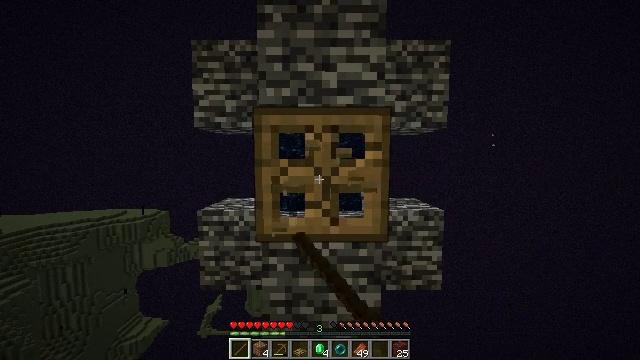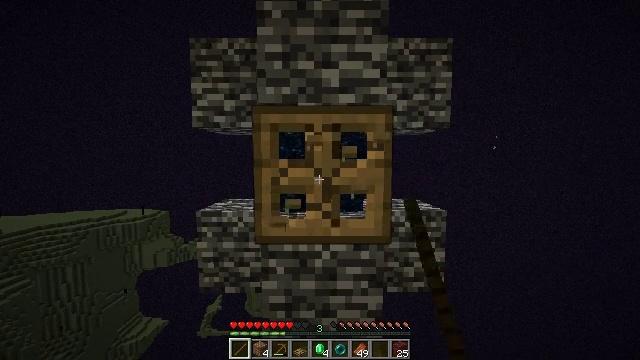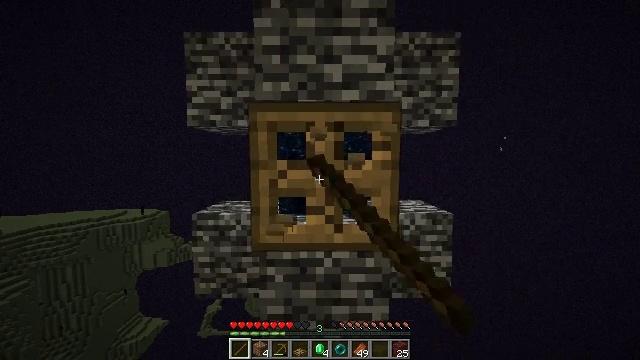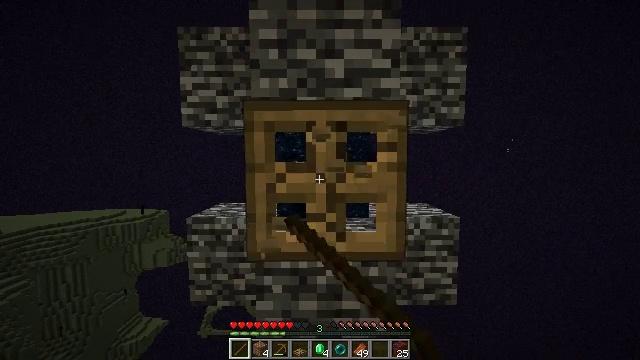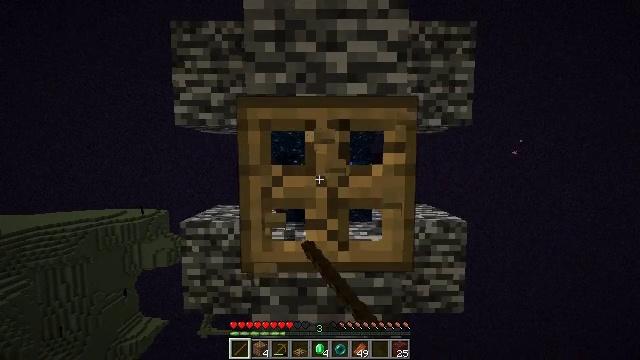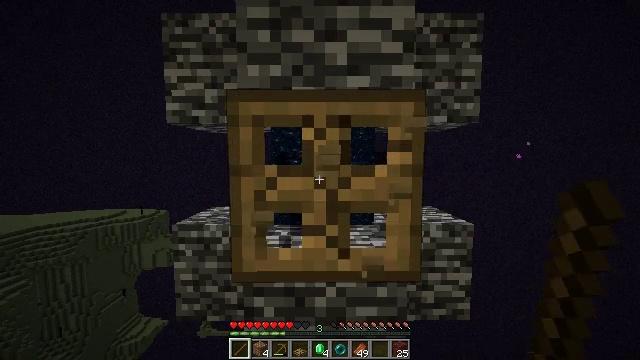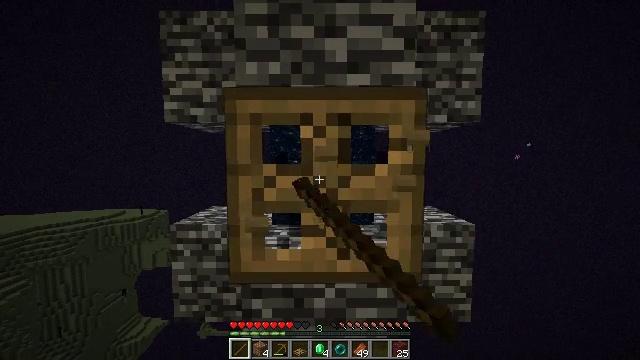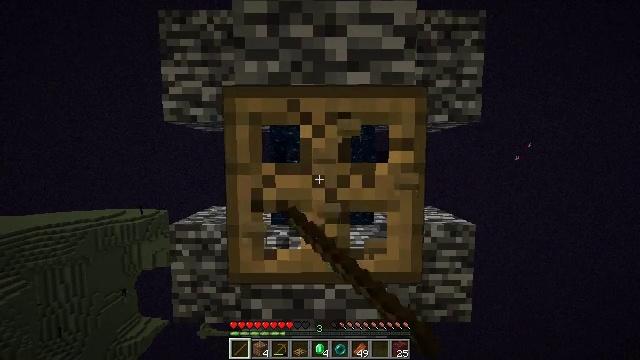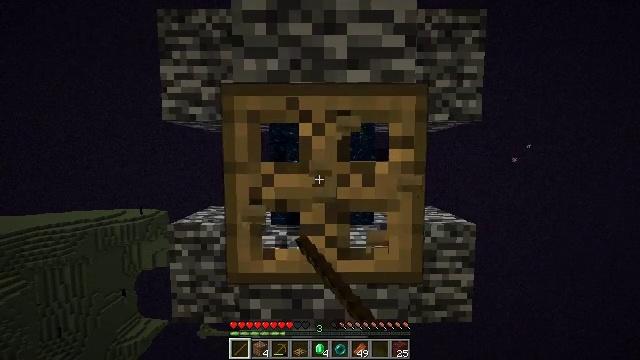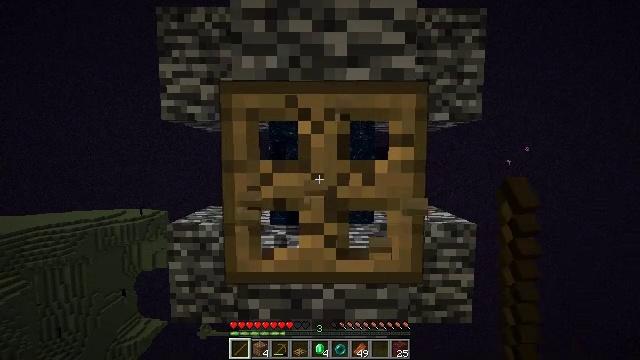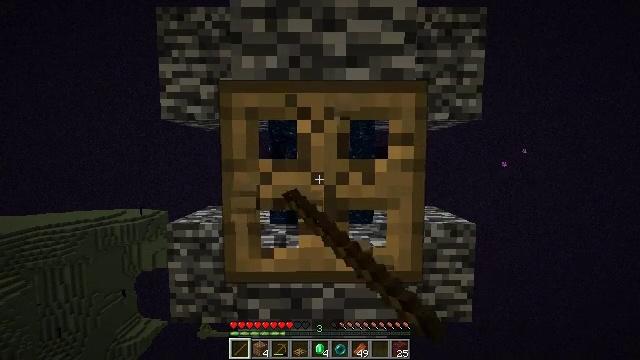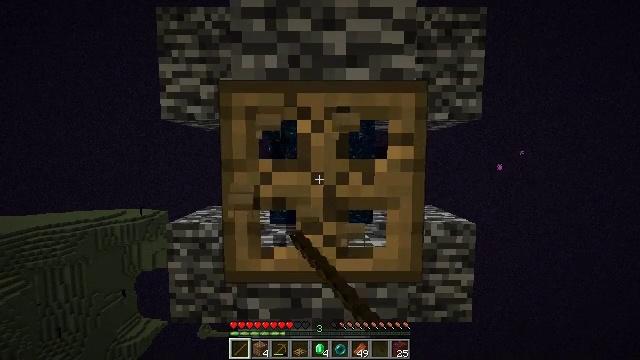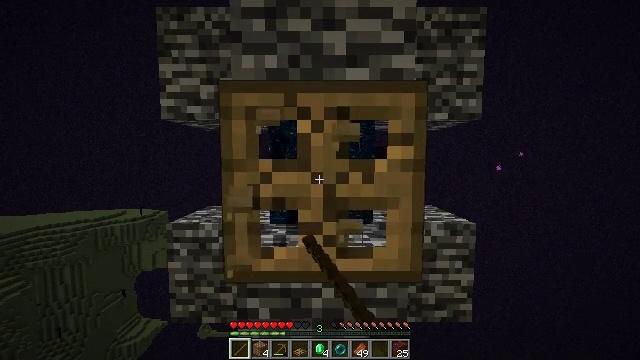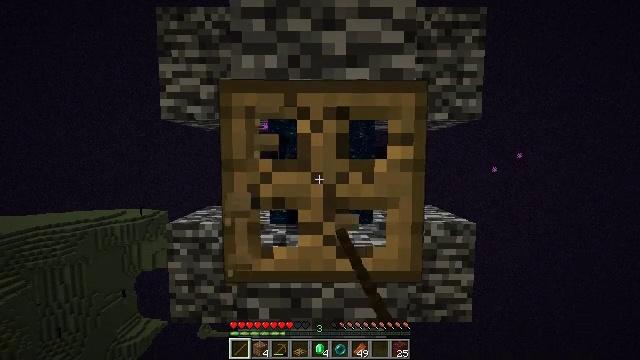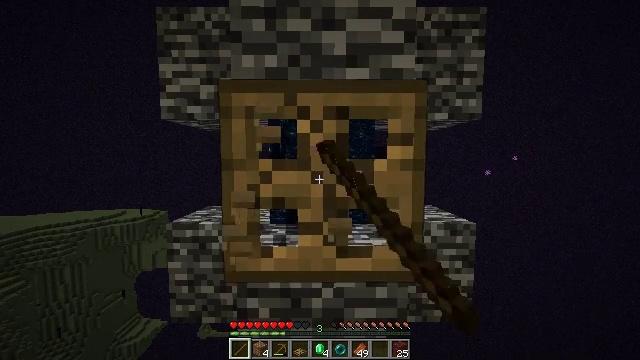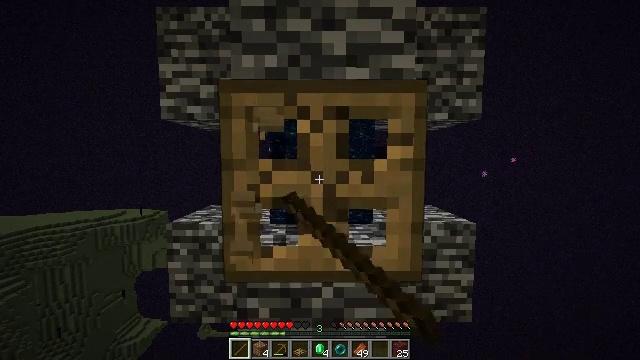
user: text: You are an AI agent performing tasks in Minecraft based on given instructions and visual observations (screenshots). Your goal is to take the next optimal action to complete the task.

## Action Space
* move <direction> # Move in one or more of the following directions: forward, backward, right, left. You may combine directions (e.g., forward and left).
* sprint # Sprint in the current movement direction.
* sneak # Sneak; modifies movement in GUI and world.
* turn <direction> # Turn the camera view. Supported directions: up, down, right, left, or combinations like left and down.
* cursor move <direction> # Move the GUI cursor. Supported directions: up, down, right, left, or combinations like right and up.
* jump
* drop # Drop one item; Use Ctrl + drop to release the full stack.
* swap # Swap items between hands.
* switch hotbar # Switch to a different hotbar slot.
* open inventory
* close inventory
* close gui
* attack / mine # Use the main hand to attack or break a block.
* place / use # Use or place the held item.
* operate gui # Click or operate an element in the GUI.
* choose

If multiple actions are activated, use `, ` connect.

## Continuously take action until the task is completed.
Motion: motion action
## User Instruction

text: Get the oak trapdoor back into your inventory.
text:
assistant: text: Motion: move forward, attack / mine
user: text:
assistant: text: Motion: move forward, attack / mine
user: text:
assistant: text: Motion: move forward, attack / mine
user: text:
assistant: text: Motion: attack / mine
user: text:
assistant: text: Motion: attack / mine
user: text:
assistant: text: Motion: attack / mine
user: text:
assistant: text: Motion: attack / mine
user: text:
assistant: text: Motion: attack / mine
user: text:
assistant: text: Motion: attack / mine
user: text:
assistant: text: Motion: attack / mine
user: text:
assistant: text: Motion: attack / mine
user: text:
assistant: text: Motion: attack / mine
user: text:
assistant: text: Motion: attack / mine
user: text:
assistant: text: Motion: attack / mine
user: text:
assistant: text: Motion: attack / mine
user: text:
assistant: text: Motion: attack / mine
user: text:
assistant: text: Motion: attack / mine
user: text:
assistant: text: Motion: attack / mine
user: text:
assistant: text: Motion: attack / mine
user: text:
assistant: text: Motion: attack / mine
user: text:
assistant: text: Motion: attack / mine
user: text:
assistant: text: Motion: attack / mine
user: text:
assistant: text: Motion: attack / mine
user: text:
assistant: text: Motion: attack / mine
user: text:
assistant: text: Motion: attack / mine
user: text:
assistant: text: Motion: attack / mine
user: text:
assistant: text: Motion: attack / mine
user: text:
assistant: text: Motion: attack / mine
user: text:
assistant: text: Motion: attack / mine
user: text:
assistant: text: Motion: attack / mine